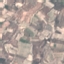
Label: PermanentCrop